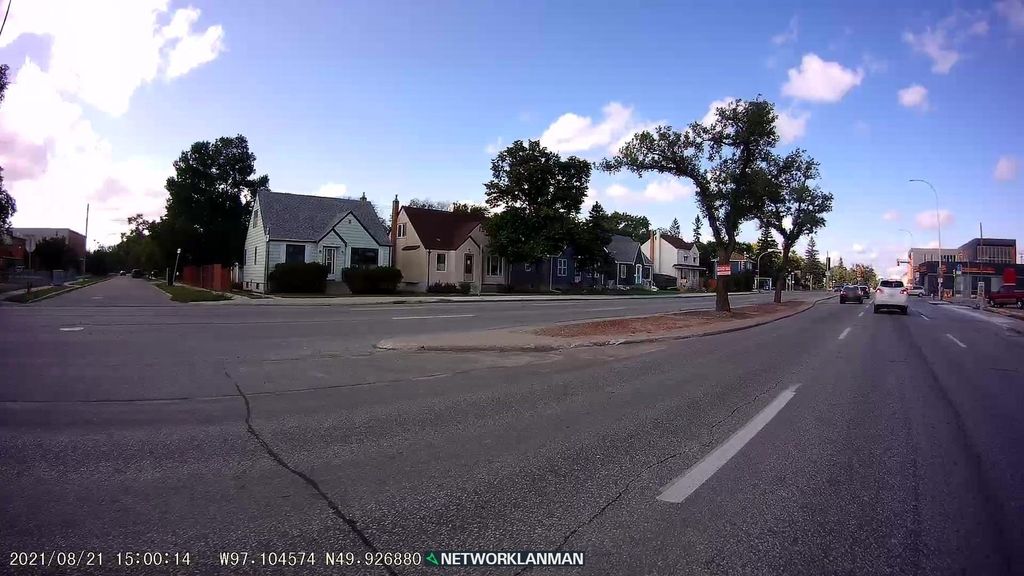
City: winnipeg